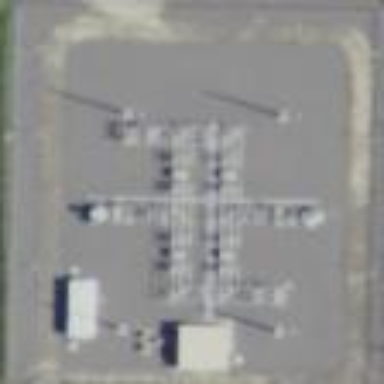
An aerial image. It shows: Power substation.